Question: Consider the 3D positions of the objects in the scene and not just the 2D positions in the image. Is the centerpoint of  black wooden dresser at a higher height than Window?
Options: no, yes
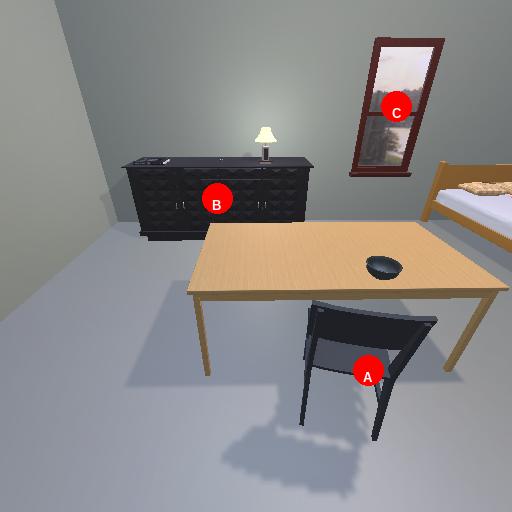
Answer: no